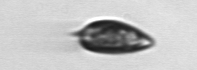
Label: Prorocentrum_triestinum